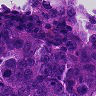
Metastatic tissue present: yes